Interaction volume radius: 5 \u00c5
Interaction volume height: 10 \u00c5
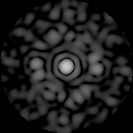
Disorder parameter: 0.8524